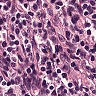
Metastatic tissue present: no